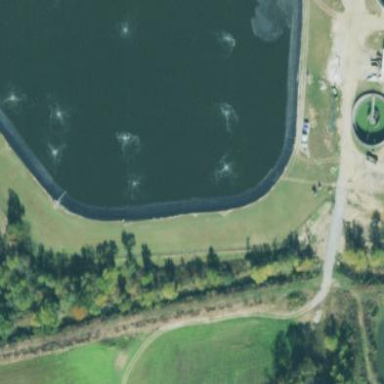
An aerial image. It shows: Pond surrounded by natural water.